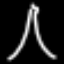
Label: The Eiffel Tower